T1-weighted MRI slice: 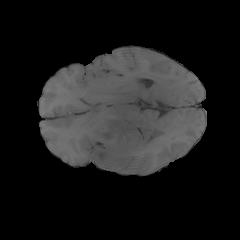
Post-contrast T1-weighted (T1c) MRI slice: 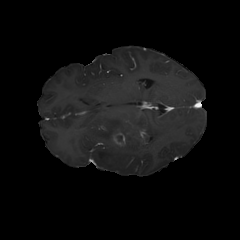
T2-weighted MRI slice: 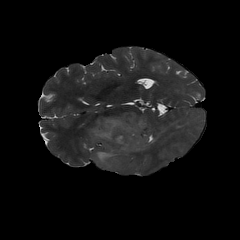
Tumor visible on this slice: yes